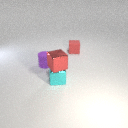
small purple rubber cylinder in front of small red rubber cube